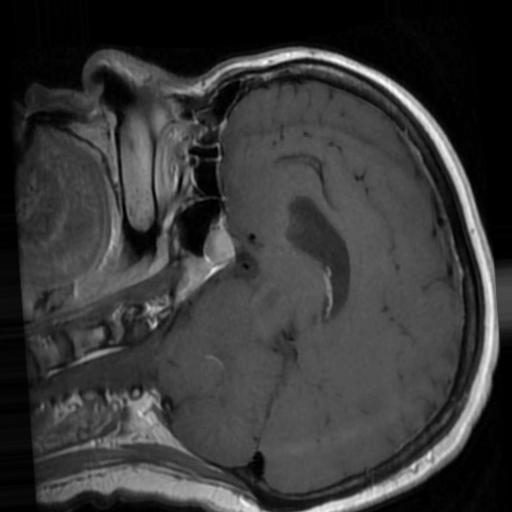
Label: brain_tumor